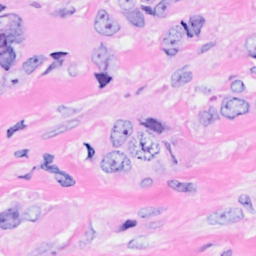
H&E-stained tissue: Breast